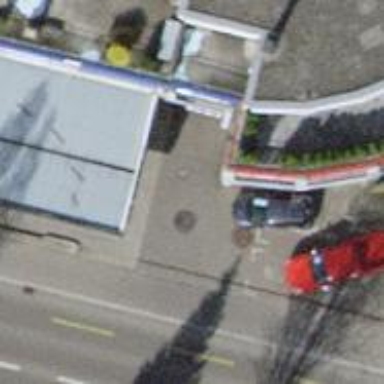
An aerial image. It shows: Surveillance object is present in the image.